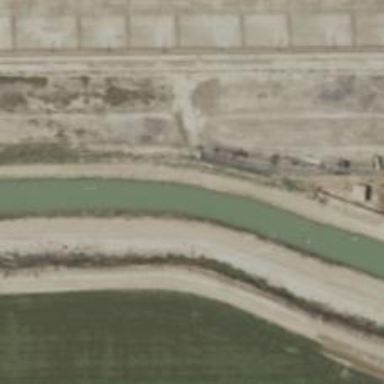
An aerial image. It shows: Canal.